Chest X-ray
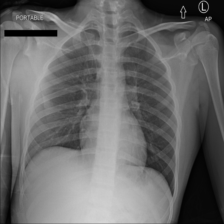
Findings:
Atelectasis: negative
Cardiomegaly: negative
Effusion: negative
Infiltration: negative
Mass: negative
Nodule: negative
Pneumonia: negative
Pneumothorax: negative
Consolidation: negative
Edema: negative
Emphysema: negative
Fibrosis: negative
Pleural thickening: negative
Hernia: negative